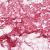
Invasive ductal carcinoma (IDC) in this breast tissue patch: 0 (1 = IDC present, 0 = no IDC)